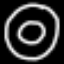
Label: donut